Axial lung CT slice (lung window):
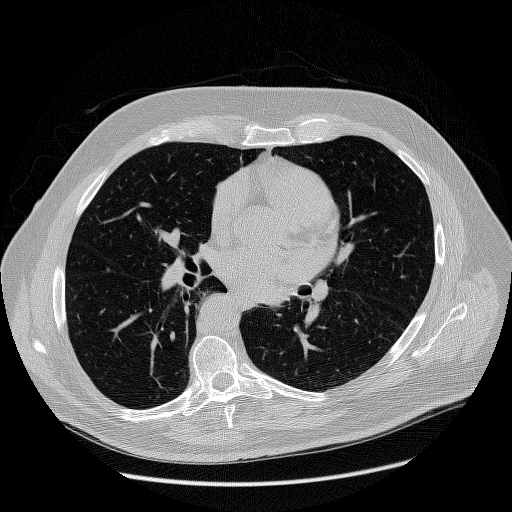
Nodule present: no